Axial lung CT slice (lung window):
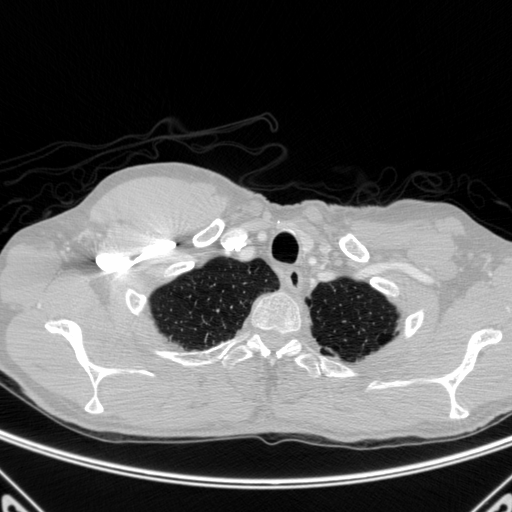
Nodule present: no